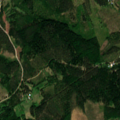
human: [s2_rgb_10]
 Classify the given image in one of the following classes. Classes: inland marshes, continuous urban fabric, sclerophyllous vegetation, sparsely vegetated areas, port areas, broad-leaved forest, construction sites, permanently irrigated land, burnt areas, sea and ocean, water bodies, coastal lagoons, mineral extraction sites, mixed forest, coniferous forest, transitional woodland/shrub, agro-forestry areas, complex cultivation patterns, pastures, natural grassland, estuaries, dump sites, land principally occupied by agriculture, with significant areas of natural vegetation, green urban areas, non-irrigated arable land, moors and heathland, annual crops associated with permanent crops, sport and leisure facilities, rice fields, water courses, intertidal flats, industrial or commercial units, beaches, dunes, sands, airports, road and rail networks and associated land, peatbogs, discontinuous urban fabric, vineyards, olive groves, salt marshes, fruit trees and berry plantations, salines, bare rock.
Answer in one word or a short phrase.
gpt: coniferous forest, transitional woodland/shrub